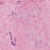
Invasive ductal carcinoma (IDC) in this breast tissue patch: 0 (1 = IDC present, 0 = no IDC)